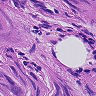
Metastatic tissue present: yes